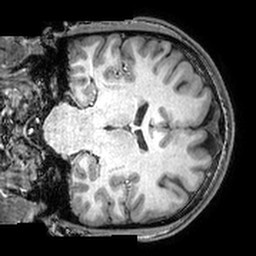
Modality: T1w
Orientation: coronal
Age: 25
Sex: male
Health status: healthy
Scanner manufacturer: philips
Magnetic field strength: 3 T
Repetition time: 0.007027 s
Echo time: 0.003178 s